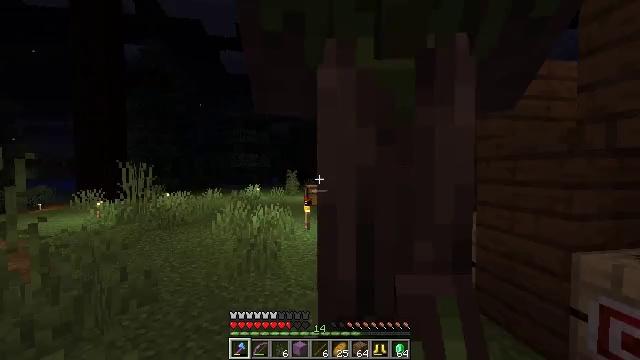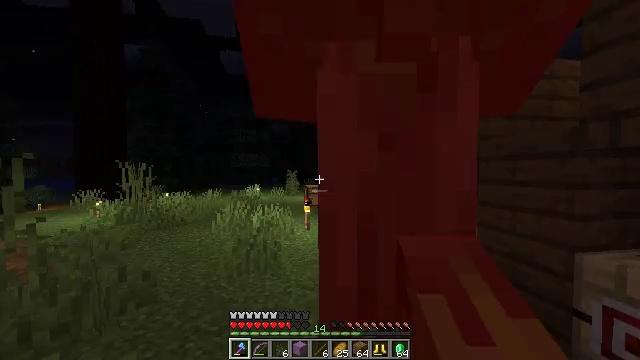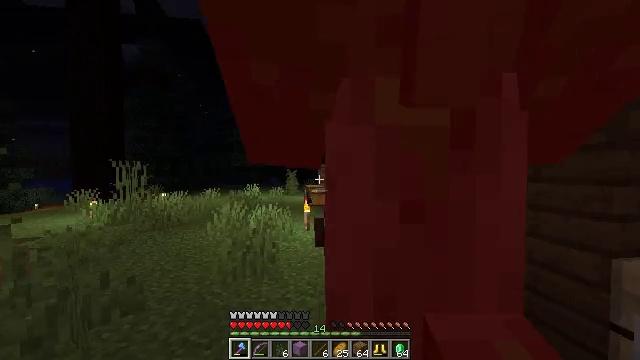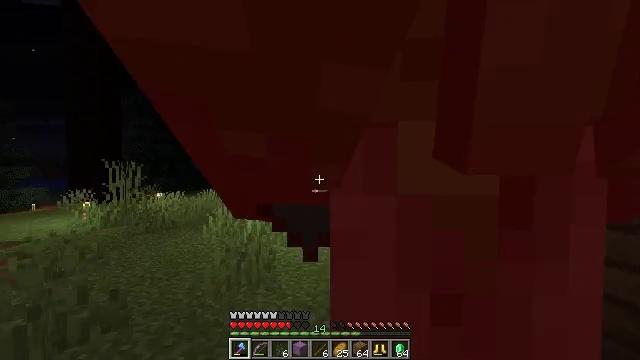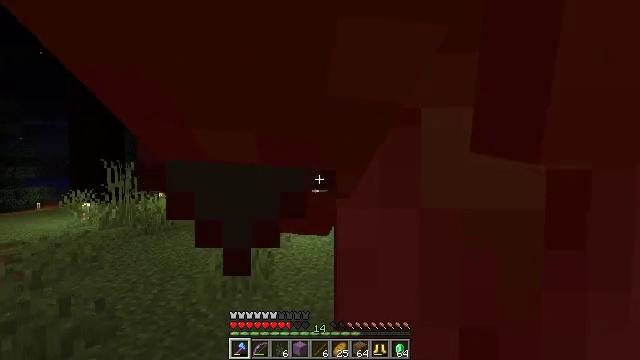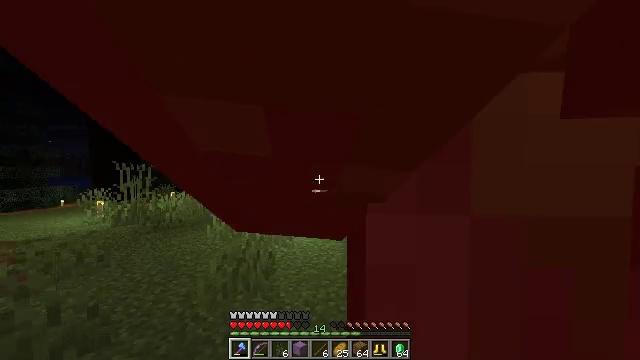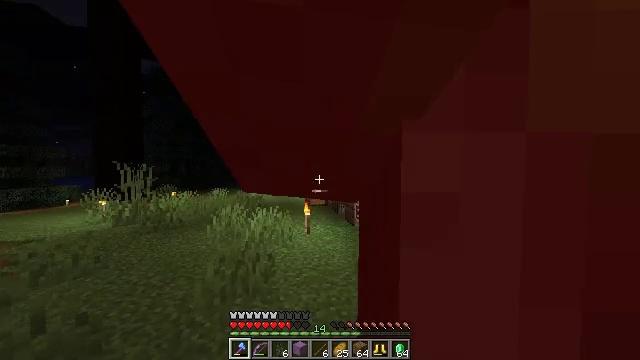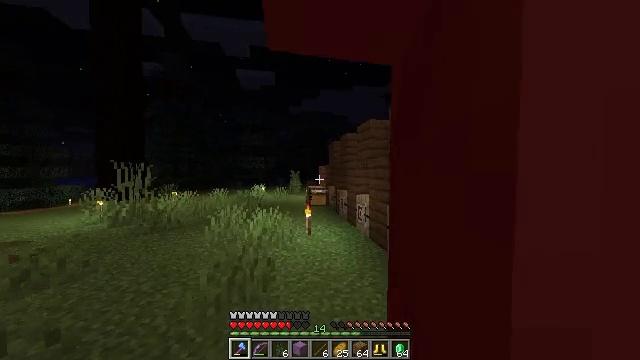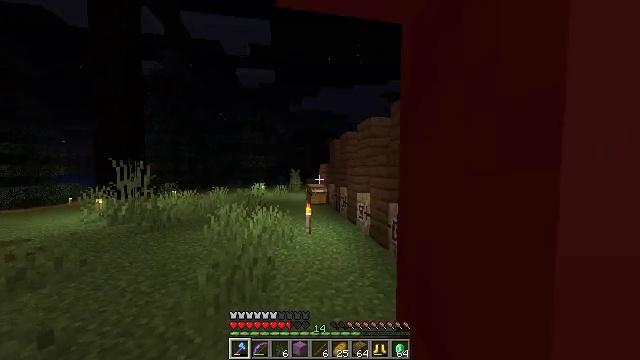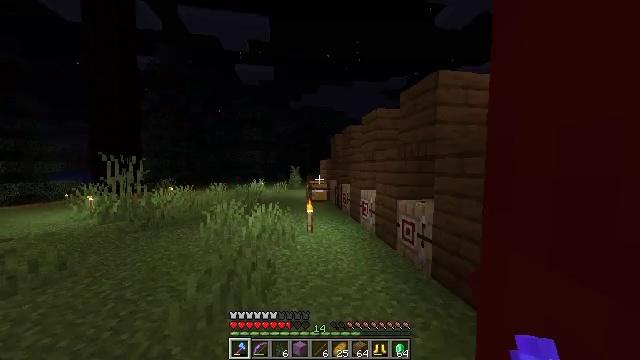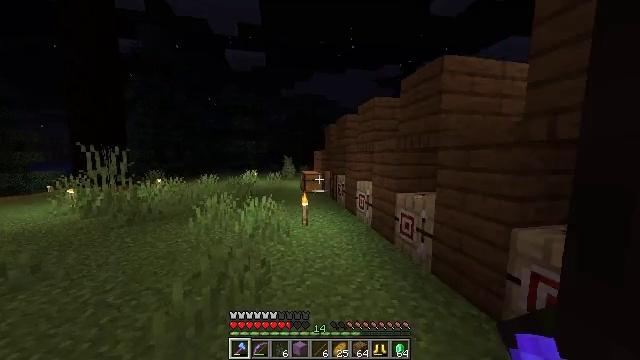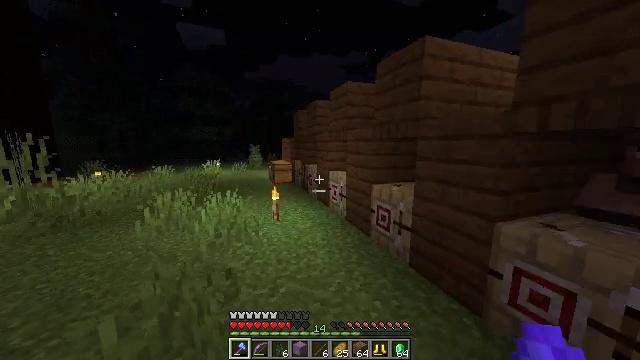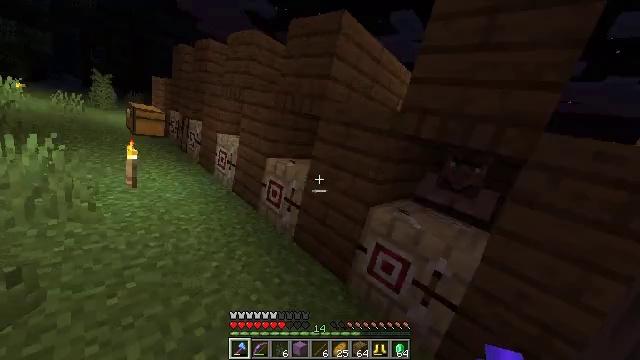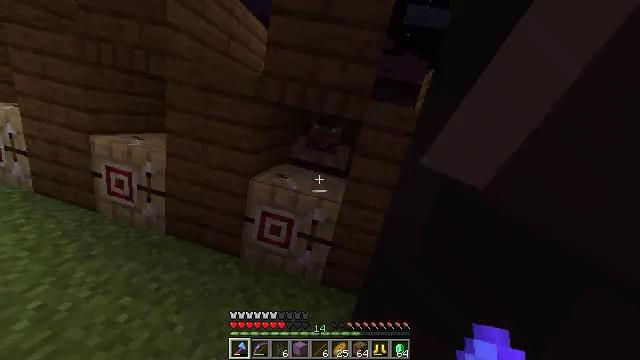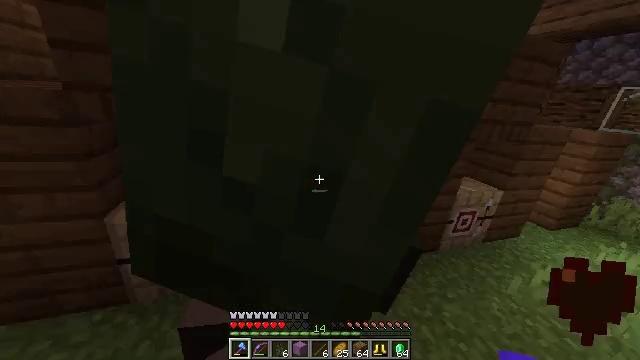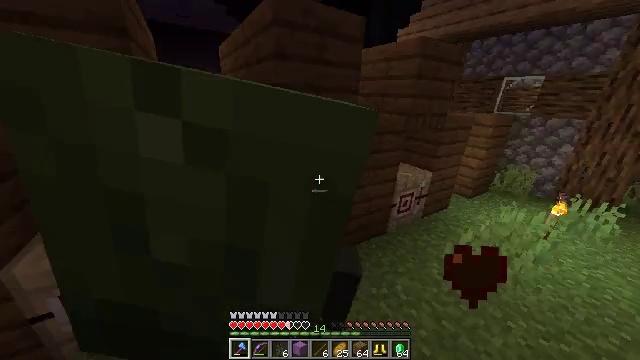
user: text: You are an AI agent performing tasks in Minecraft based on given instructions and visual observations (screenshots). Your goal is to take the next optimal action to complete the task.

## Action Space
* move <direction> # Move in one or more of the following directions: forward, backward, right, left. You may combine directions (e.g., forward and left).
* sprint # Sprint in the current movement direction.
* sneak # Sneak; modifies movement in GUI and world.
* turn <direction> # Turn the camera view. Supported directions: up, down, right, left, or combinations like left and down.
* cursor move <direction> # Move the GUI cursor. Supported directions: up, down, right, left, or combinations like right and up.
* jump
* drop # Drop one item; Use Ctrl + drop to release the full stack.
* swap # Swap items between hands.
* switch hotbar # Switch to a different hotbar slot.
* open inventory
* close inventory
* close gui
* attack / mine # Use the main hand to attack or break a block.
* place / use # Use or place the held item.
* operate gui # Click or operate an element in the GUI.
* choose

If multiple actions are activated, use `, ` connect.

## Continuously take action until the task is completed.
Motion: motion action
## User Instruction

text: Combat the zombie villager.
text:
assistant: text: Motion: move forward
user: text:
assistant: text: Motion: move forward
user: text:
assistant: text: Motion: move forward, sprint
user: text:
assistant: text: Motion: move forward, sprint
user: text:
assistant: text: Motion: move forward, sprint
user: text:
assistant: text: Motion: move forward, sprint
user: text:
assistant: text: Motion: move forward, sprint
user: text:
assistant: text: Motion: move forward, sprint
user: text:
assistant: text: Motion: move forward, sprint
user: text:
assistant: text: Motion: move forward, sprint, turn right and down
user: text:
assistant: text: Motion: move forward, sprint, turn right and down
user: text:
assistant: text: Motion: move forward, sprint, turn right and down
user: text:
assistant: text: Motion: move forward, sprint, turn right and down
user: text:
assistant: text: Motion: move forward and move left, sprint, turn right and down, attack / mine
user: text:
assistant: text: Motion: move left, turn right, attack / mine
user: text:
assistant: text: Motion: move left, turn right, attack / mine
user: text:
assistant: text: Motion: move back and move left, turn right
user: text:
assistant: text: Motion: move back, turn right
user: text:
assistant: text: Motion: no_op